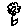
Label: flower